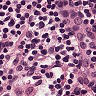
Metastatic tissue present: no